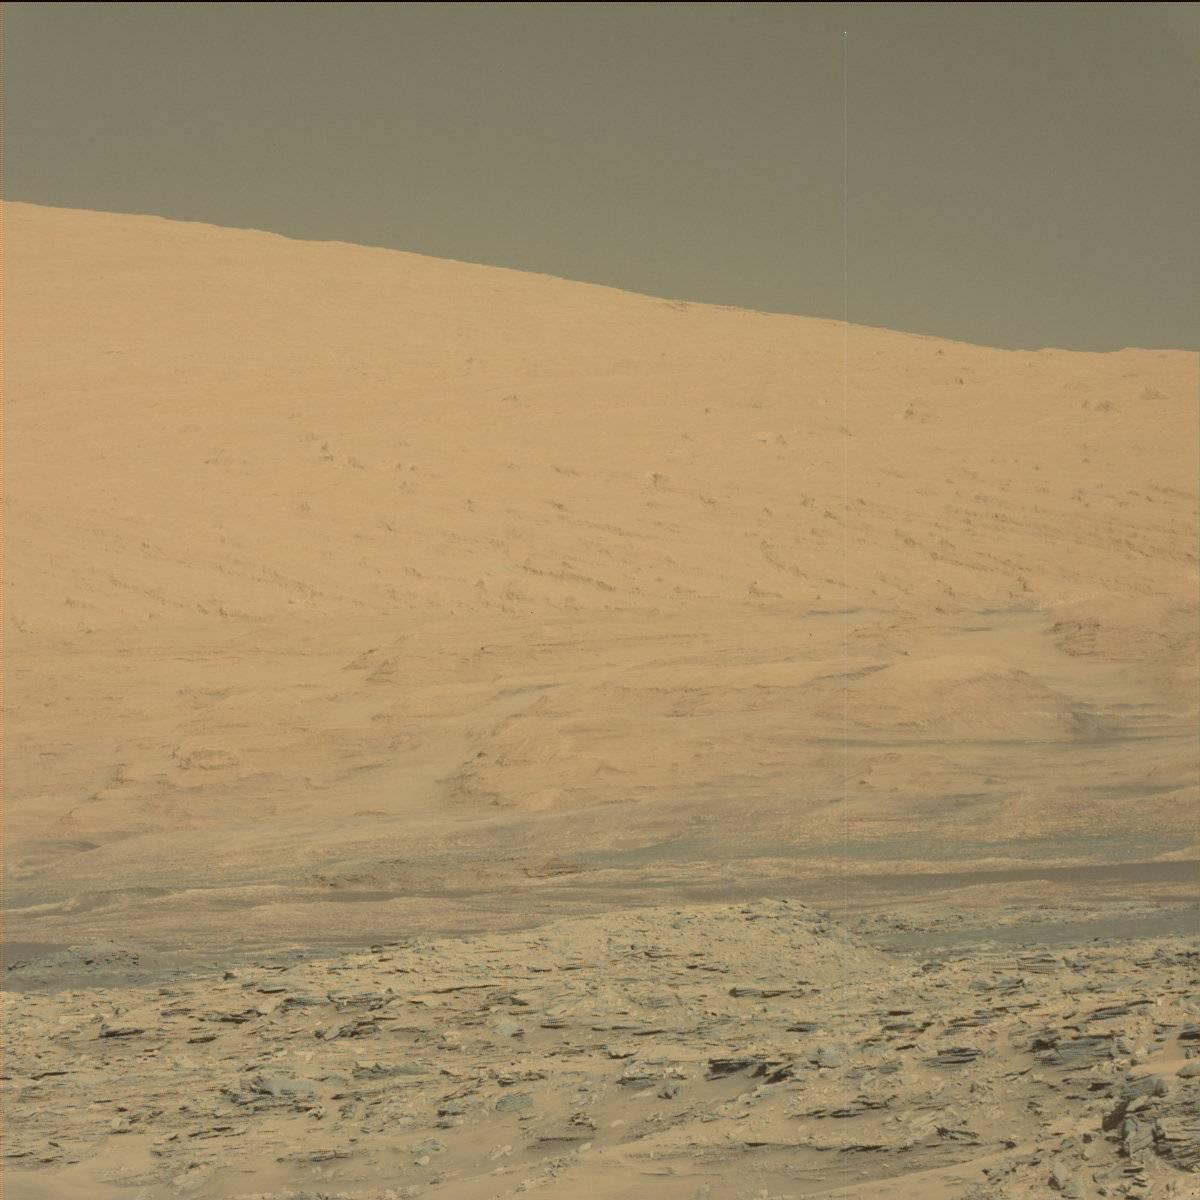
Terrain classes present: Bedrock, Ridge, Sand / Soil, Sky